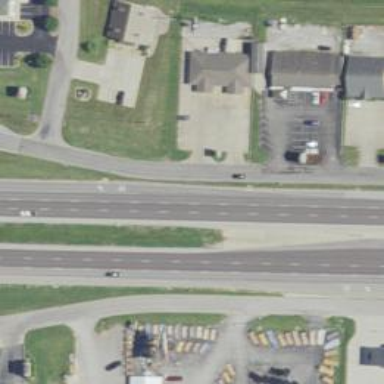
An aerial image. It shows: Trunk link highway.